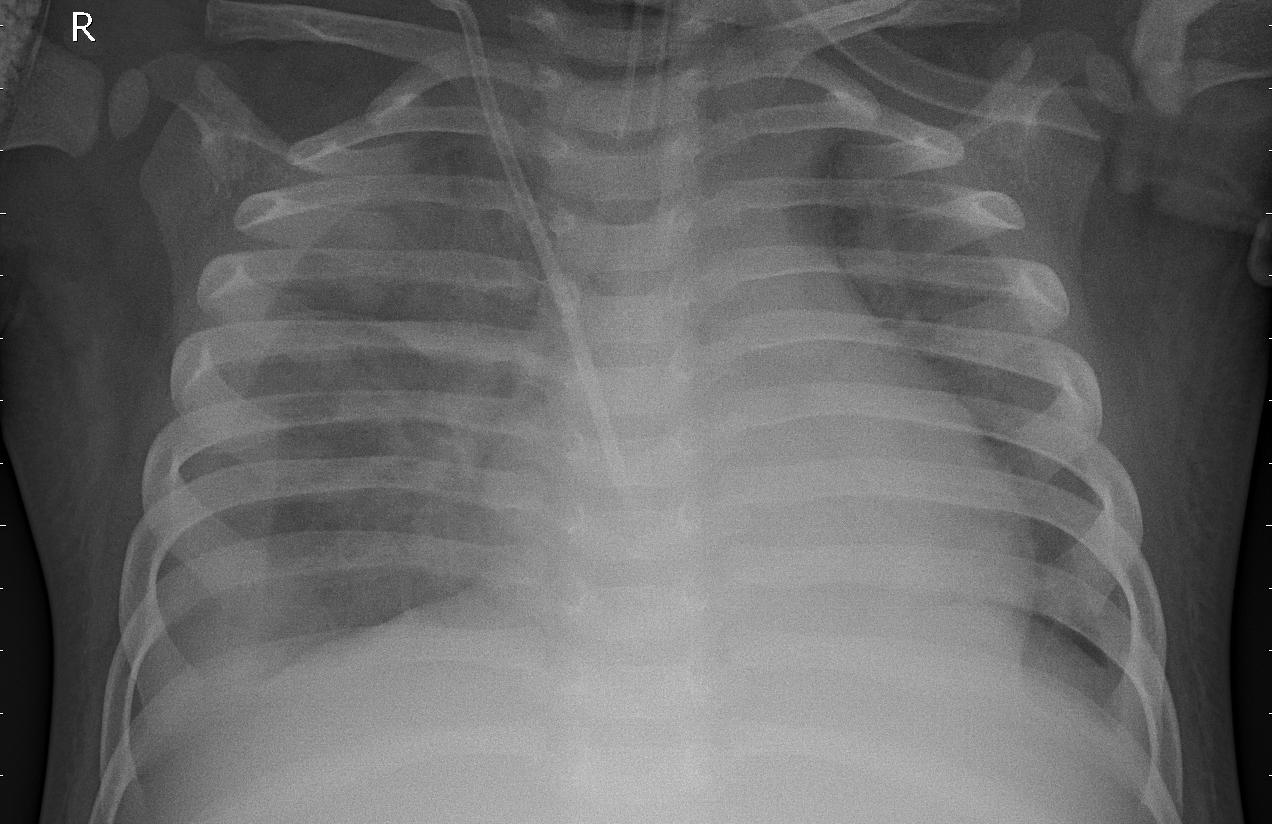
Diagnosis: PNEUMONIA